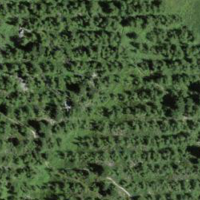
EUNIS habitat code: 31
Species observed at this site:
Turdus philomelos
Oenanthe oenanthe
Anthus spinoletta
Sylvia borin
Prunella modularis
Turdus viscivorus
Prunella collaris
Sylvia atricapilla
Spinus spinus
Lagopus muta
Phylloscopus collybita
Erithacus rubecula
Cuculus canorus
Phoenicurus ochruros
Nucifraga caryocatactes
Falco tinnunculus
Periparus ater
Linaria cannabina
Troglodytes troglodytes
Pyrrhula pyrrhula
Lyrurus tetrix
Fringilla coelebs
Turdus torquatus
Carduelis carduelis
Parus major
Turdus pilaris
Regulus regulus
Pyrrhocorax graculus
Aquila chrysaetos
Phylloscopus trochilus
Accipiter nisus